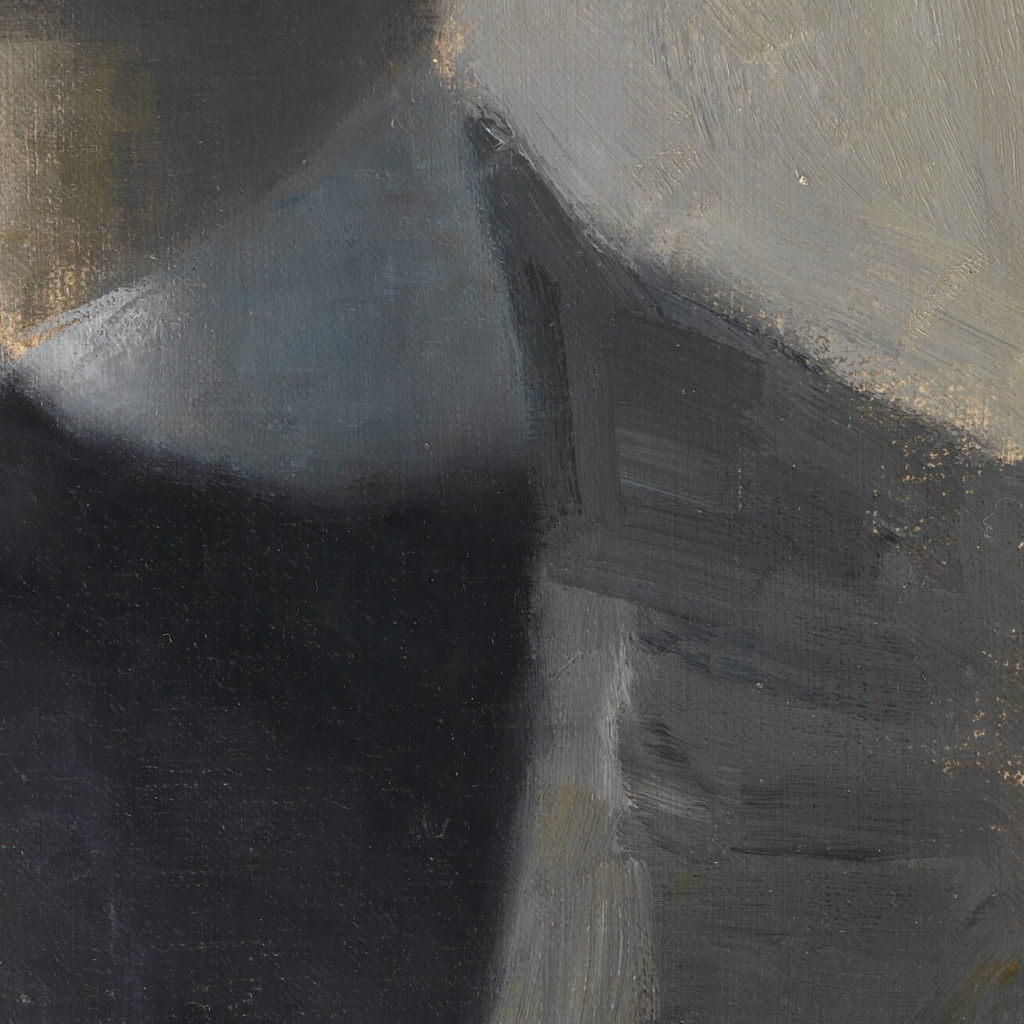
portrait painting, extreme close up, soft diffused light, A detail from a mans clothing and neck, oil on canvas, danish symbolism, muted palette